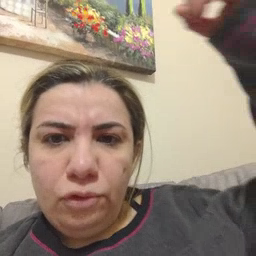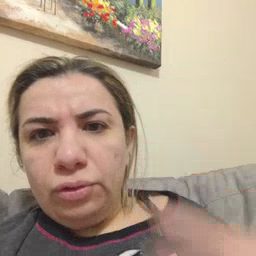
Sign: shower